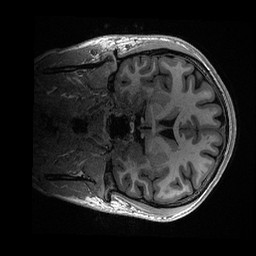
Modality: T1w
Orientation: coronal
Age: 18
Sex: male
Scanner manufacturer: ge
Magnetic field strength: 3 T
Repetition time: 0.006952 s
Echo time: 0.00292 s